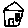
Label: house